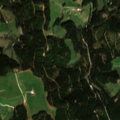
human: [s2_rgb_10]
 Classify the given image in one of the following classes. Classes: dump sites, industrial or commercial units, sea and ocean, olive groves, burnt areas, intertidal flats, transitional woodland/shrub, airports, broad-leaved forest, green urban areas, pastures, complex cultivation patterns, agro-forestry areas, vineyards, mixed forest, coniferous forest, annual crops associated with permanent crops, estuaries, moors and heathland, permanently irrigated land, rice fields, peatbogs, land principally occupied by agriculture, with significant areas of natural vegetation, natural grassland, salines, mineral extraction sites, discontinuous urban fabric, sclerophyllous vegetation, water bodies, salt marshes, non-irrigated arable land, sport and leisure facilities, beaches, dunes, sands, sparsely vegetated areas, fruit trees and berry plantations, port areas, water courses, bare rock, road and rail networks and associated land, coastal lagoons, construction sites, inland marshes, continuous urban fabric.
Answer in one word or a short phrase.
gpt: pastures, coniferous forest